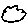
Label: cloud